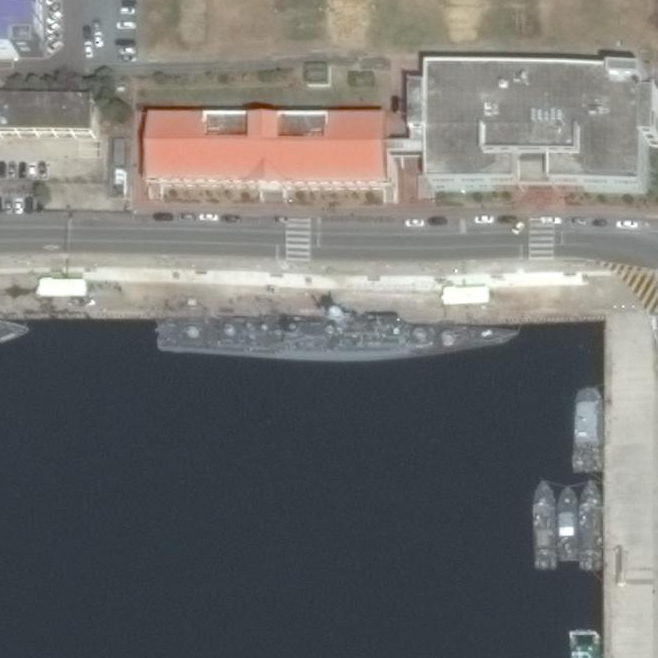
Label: cruiser